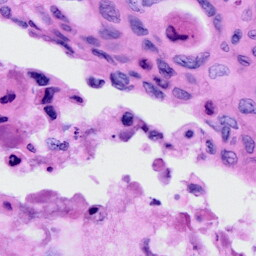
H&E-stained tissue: Cervix